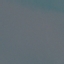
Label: SeaLake